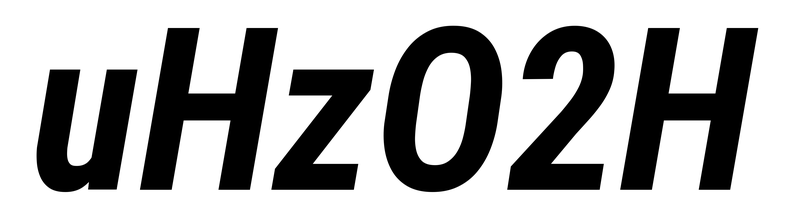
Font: Roboto-Italic_Condensed_Bold_Italic